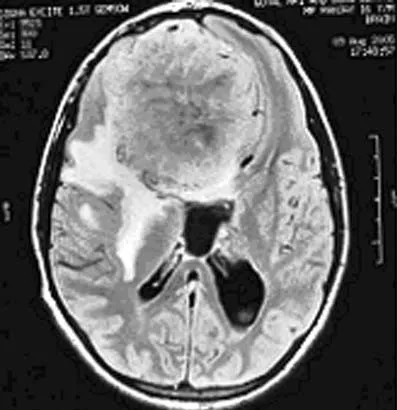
MRI scan showing a large bifrontal hyperintense mass with central necrosis.
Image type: radiology (mri)